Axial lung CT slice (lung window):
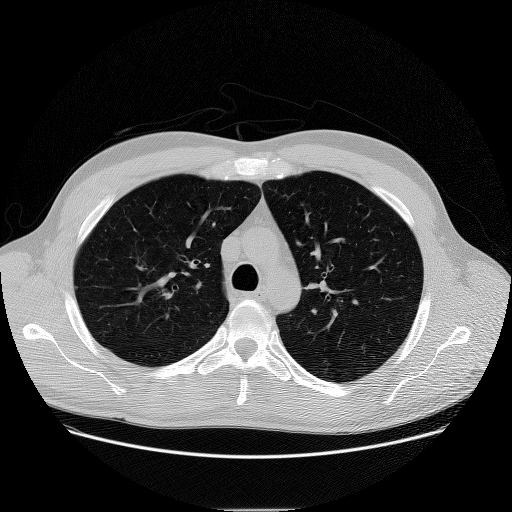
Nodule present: yes
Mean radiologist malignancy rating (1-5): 1